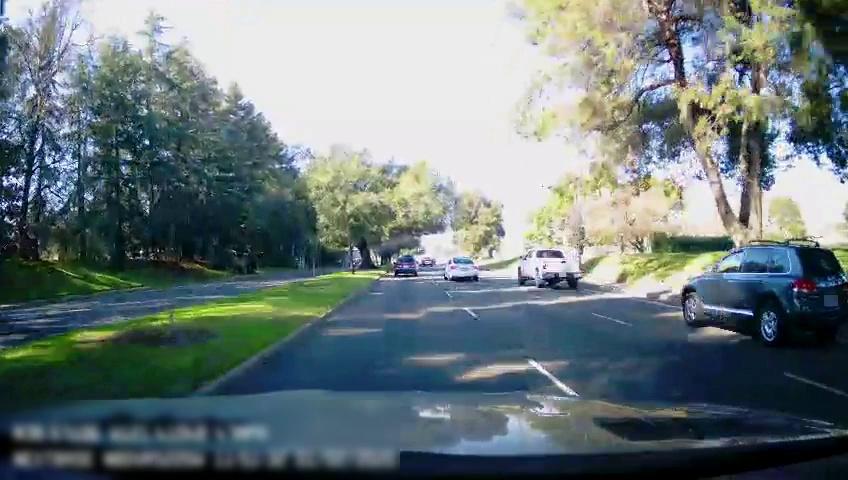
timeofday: Day
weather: Sunny
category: Drivable Space
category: Drivable Space
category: Vehicles | Car
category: Vehicles | Truck
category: Vehicles | Car
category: Vehicles | SUV
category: Lanes | Current Lane
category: Lanes | Alternate Lane
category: Lanes | Alternate Lane